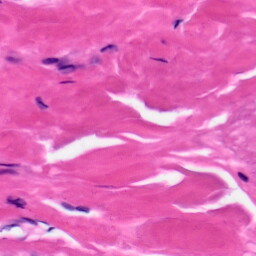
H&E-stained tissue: Skin